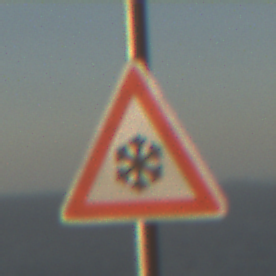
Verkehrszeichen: SchneeOderEisglaette
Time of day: SunriseSunset
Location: Outdoor (Nature)
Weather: PartlyCloudy
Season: NotSpecified
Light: Natural